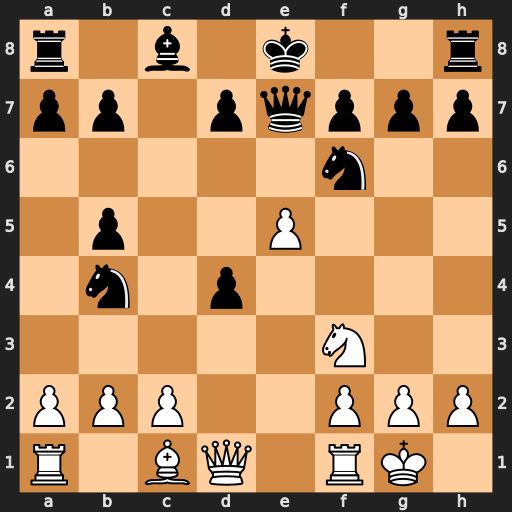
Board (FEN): r1b1k2r/pp1pqppp/5n2/1p2P3/1n1p4/5N2/PPP2PPP/R1BQ1RK1
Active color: w
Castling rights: kq
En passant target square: -
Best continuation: exf6